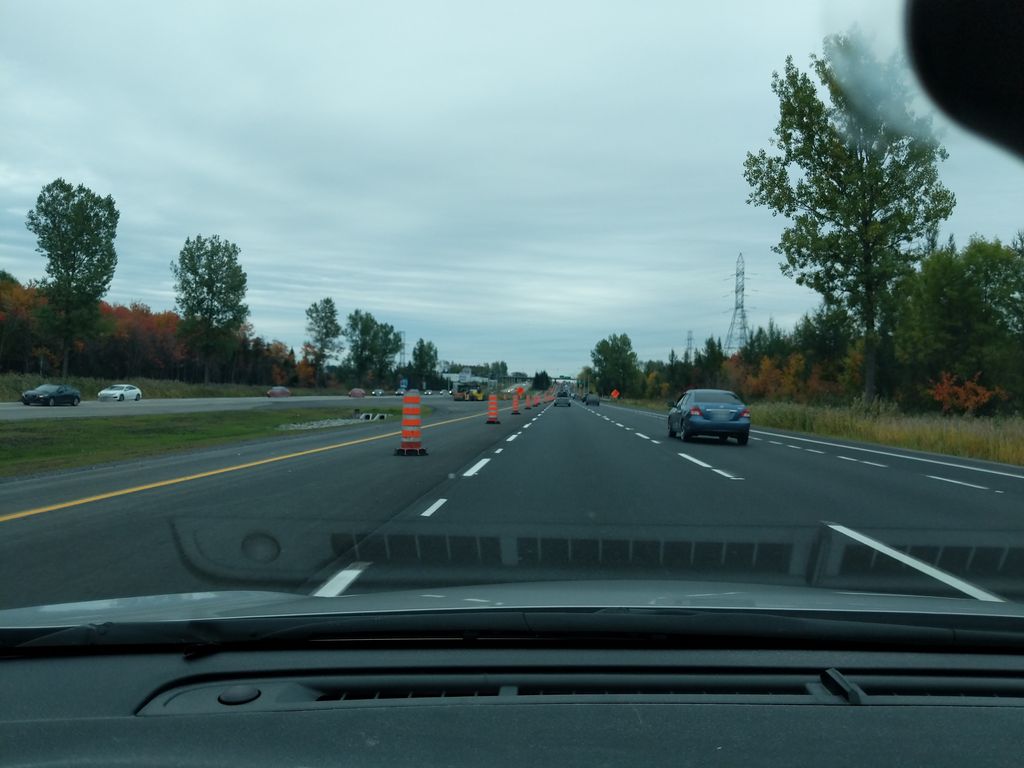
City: quebec_city